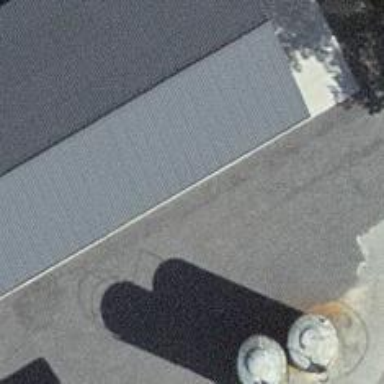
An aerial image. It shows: View of roof of building.